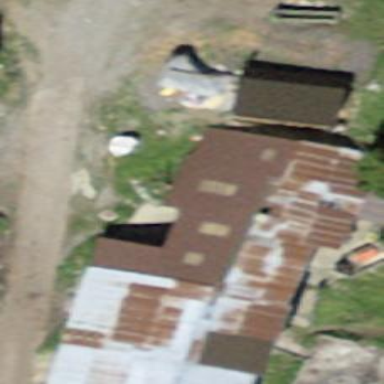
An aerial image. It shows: Gabled building with brown metal roof.